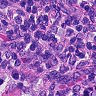
Metastatic tissue present: no